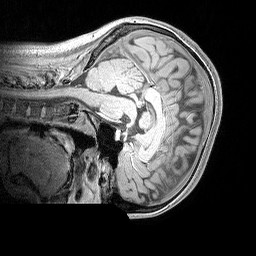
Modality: MP2RAGE
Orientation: sagittal
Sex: female
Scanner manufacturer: siemens
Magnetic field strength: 3 T
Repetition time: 5 s
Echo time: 0.00292 s